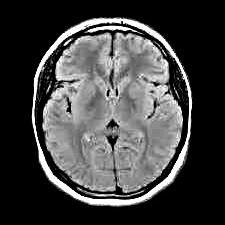
Label: notumor